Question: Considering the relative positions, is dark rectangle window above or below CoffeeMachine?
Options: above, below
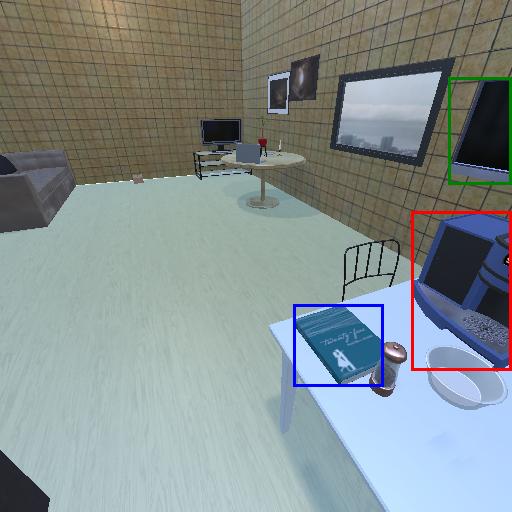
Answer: above